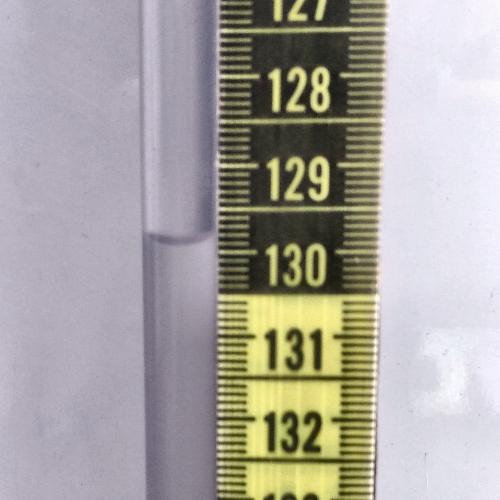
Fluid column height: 129.8 cm